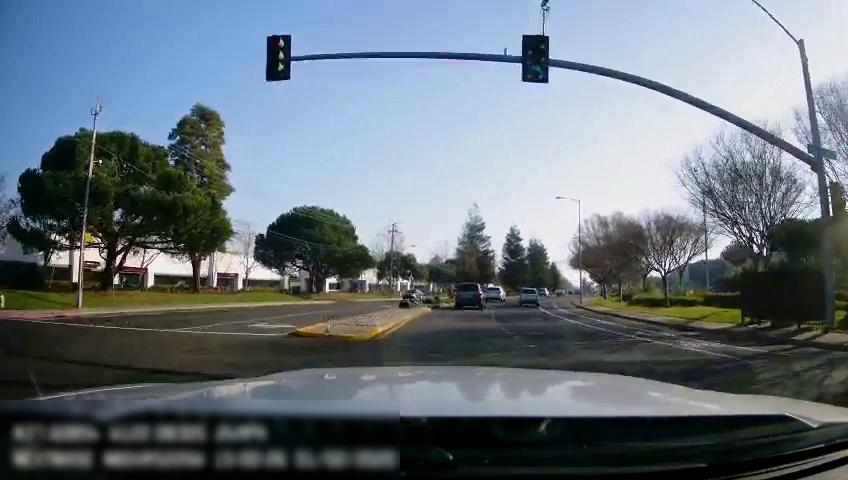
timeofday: Day
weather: Sunny
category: Drivable Space
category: Vehicles | SUV
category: Vehicles | SUV
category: Vehicles | SUV
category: Vehicles | Car
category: Lanes | Current Lane
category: Lanes | Alternate Lane
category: Lanes | Alternate Lane
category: Lanes | Alternate Lane
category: Lanes | Opposite Lane
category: Traffic | Signs
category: Traffic | Signs
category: Traffic | Signs